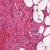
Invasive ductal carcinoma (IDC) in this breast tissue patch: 0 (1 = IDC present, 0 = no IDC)